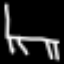
Label: chair